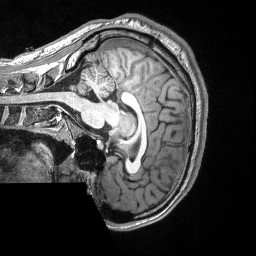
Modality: T1w
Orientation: sagittal
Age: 25
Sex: male